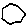
Label: hexagon